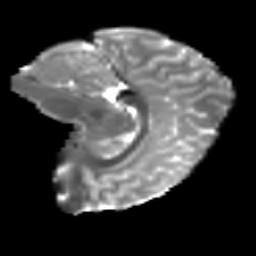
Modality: T2w
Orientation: sagittal
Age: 13
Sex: male
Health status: ill
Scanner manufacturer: ge
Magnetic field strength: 3 T
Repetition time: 6.752 s
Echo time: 0.079 s